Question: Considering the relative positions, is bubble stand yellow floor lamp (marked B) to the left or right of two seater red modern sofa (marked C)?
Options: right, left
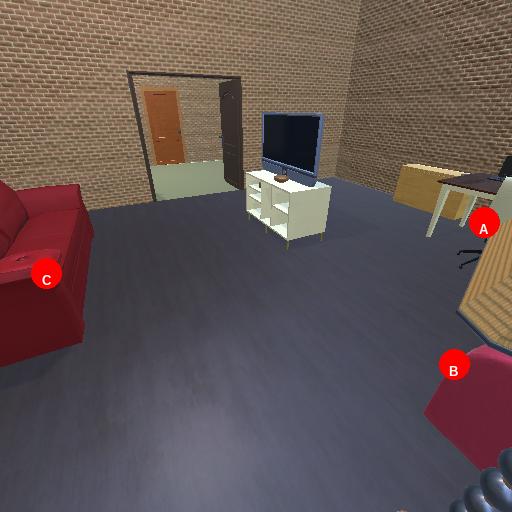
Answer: right